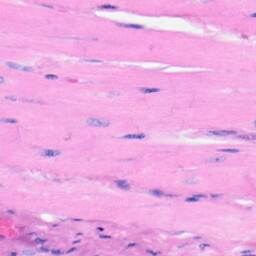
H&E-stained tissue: Heart